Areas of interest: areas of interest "Medical"
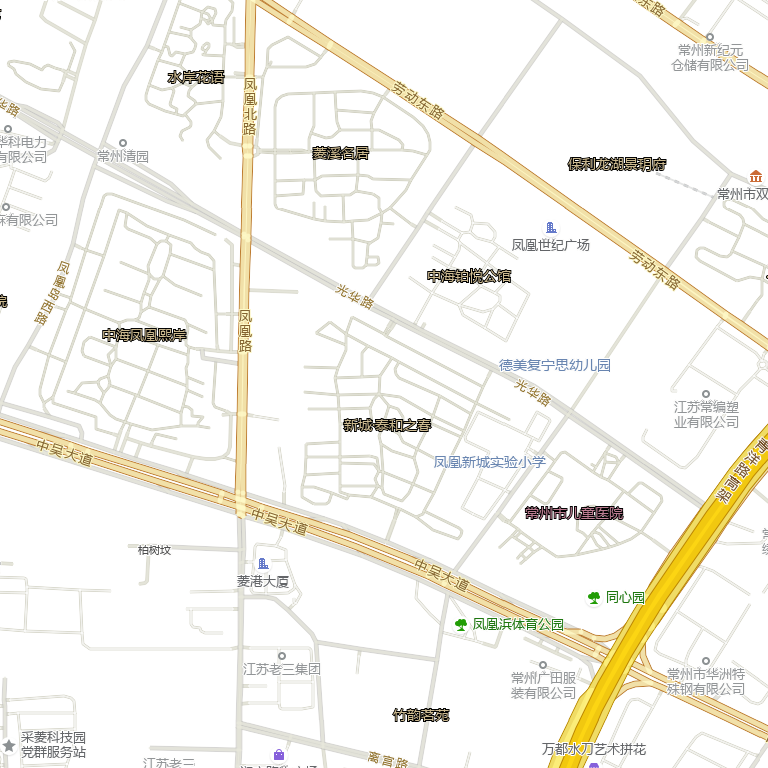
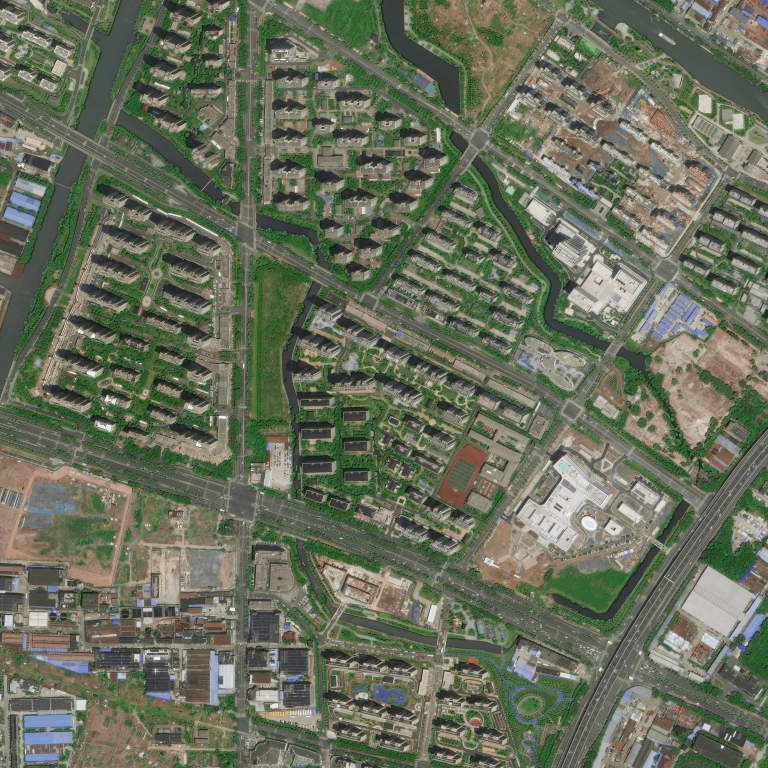